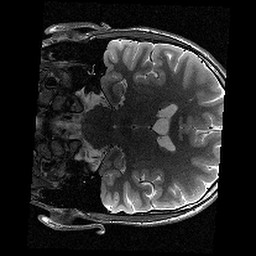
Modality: T2w
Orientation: coronal
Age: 13
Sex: male
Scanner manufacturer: siemens
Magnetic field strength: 3 T
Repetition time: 9.23 s
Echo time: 0.067 s